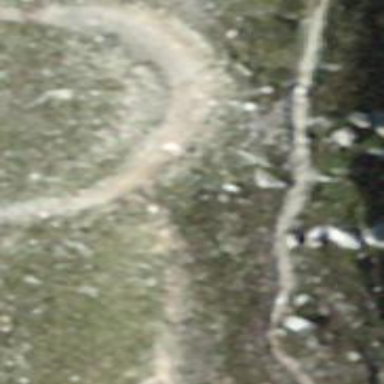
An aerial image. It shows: Dirt path designated as route. The trail visibility is excellent.